Field crop: tomato
Growth stage: 1
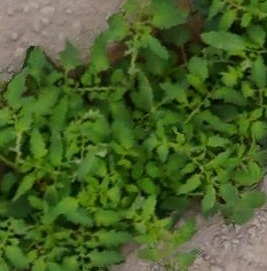
Species: tomato